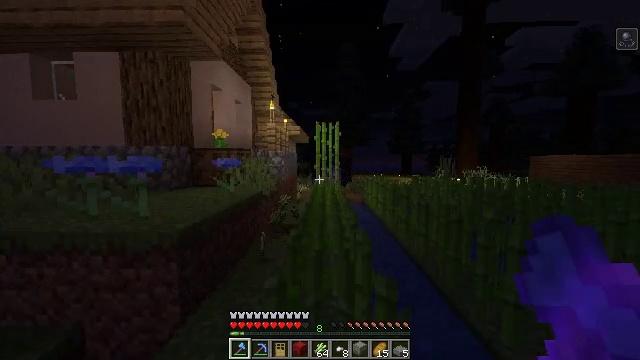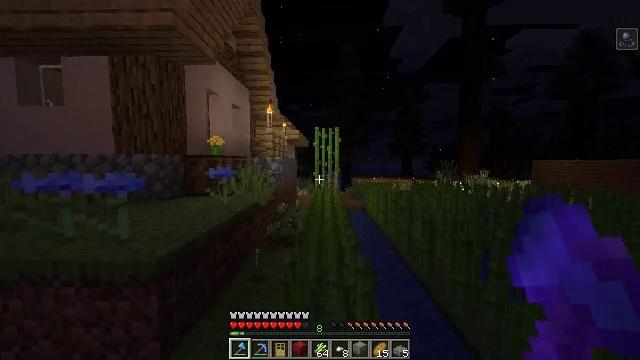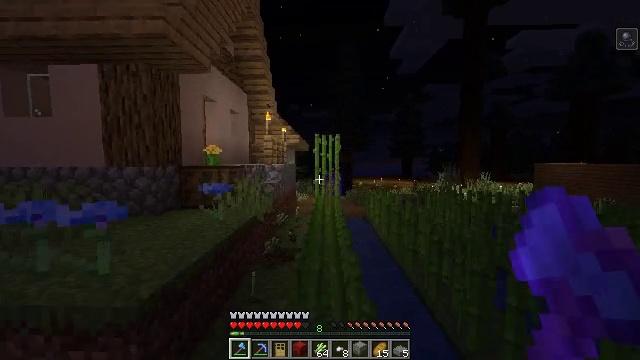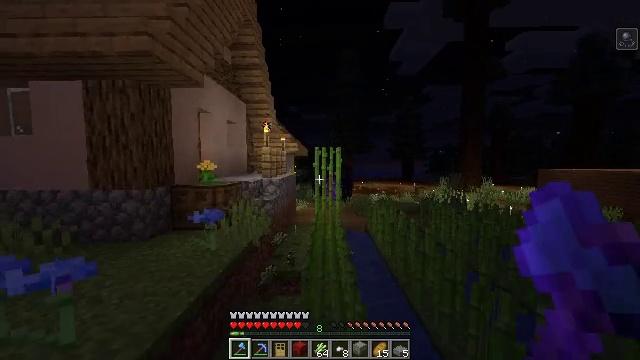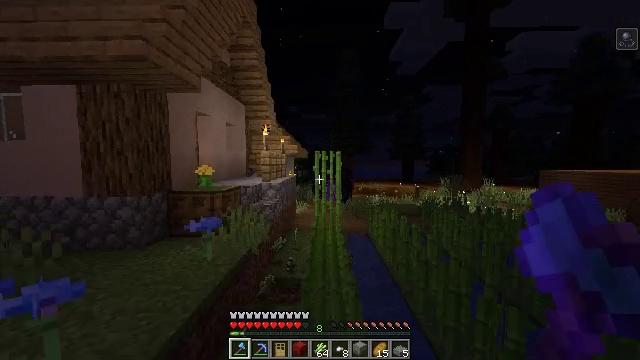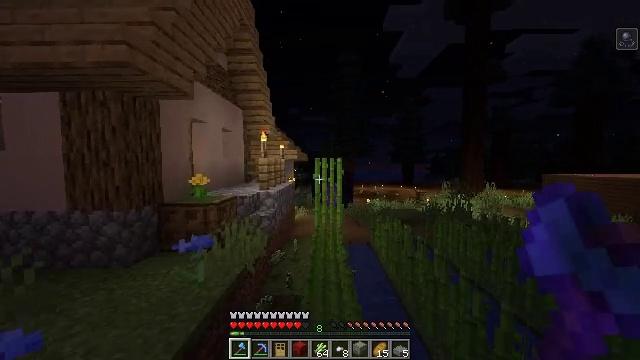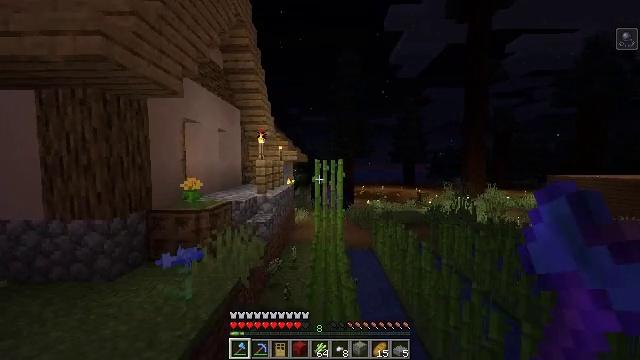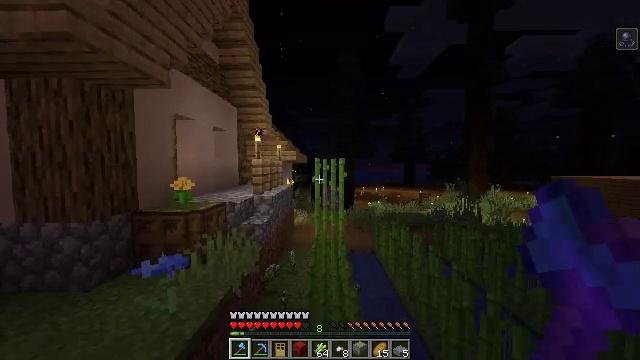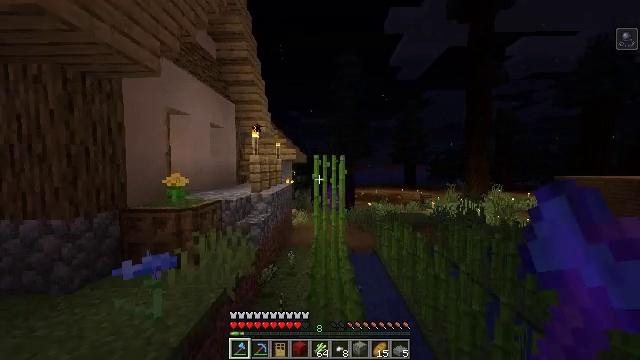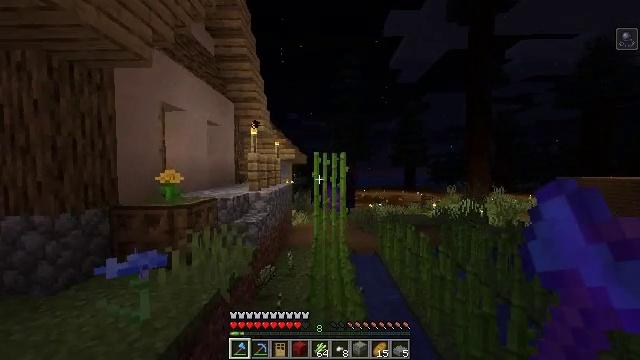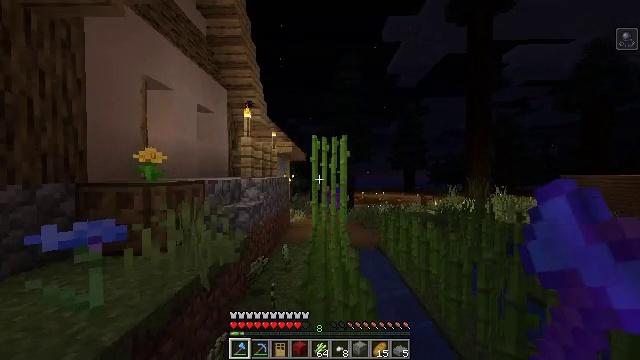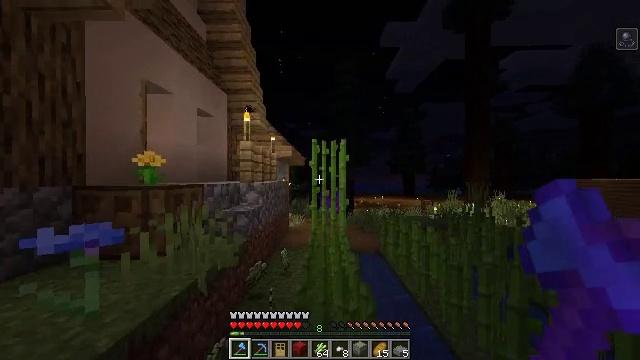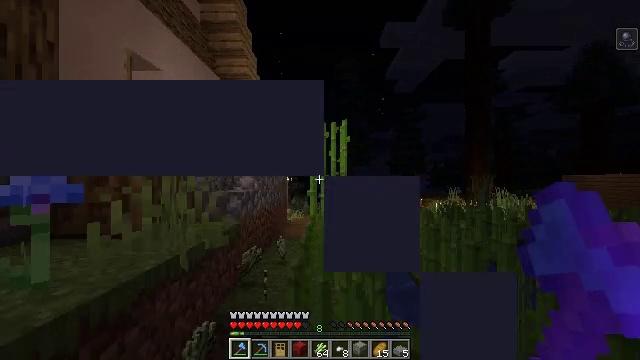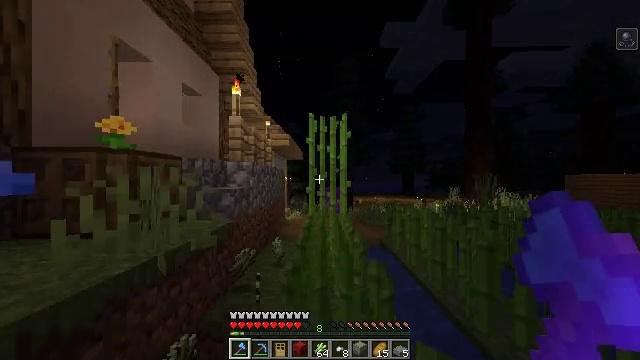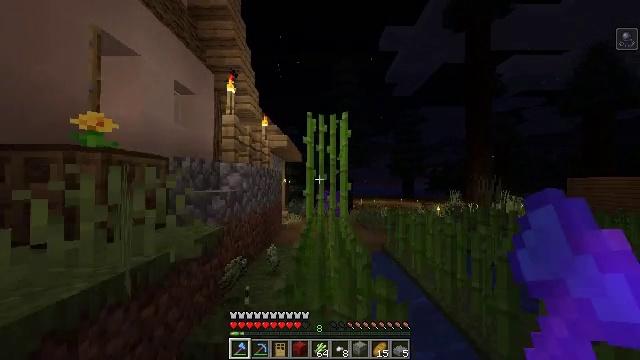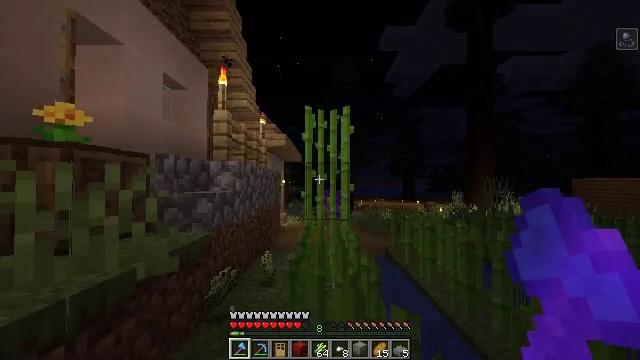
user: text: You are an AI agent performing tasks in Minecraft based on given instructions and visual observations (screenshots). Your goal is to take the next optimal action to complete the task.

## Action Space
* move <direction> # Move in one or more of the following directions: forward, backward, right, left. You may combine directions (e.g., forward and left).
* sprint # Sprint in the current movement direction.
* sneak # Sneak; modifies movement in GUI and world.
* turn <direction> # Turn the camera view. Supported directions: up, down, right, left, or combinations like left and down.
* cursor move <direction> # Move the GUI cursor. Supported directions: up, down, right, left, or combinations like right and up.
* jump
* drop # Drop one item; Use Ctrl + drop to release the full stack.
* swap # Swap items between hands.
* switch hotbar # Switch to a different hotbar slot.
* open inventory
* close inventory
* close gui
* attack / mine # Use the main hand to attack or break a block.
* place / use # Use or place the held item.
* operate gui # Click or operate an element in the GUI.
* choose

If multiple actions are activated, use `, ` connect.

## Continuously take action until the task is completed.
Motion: motion action
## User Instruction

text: Break the sugar cane.
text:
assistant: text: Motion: move forward, sprint, jump
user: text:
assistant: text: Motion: move forward, sprint, jump
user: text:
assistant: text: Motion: move forward, sprint, jump
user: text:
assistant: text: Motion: move forward, sprint, jump
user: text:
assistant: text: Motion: move forward, sprint, jump
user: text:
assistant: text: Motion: move forward, sprint, jump
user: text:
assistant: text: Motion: move forward, sprint
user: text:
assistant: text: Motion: move forward, sprint
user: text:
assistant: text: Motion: move forward, sprint
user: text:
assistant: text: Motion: move forward, sprint, turn up
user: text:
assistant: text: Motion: move forward, sprint, turn up
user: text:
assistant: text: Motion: move forward, sprint
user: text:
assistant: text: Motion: move forward, sprint
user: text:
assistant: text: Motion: move forward, sprint
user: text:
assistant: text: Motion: move forward, sprint
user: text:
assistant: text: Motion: move forward, sprint
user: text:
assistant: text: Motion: move forward, sprint
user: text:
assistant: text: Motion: move forward, sprint
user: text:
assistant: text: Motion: move forward, sprint
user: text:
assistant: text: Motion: move forward, sprint
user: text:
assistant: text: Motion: move forward, sprint, attack / mine
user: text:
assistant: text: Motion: move forward, sprint, attack / mine
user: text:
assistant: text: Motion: move forward, sprint
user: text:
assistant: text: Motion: move forward, sprint
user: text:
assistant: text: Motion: move forward, sprint
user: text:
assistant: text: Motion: sprint